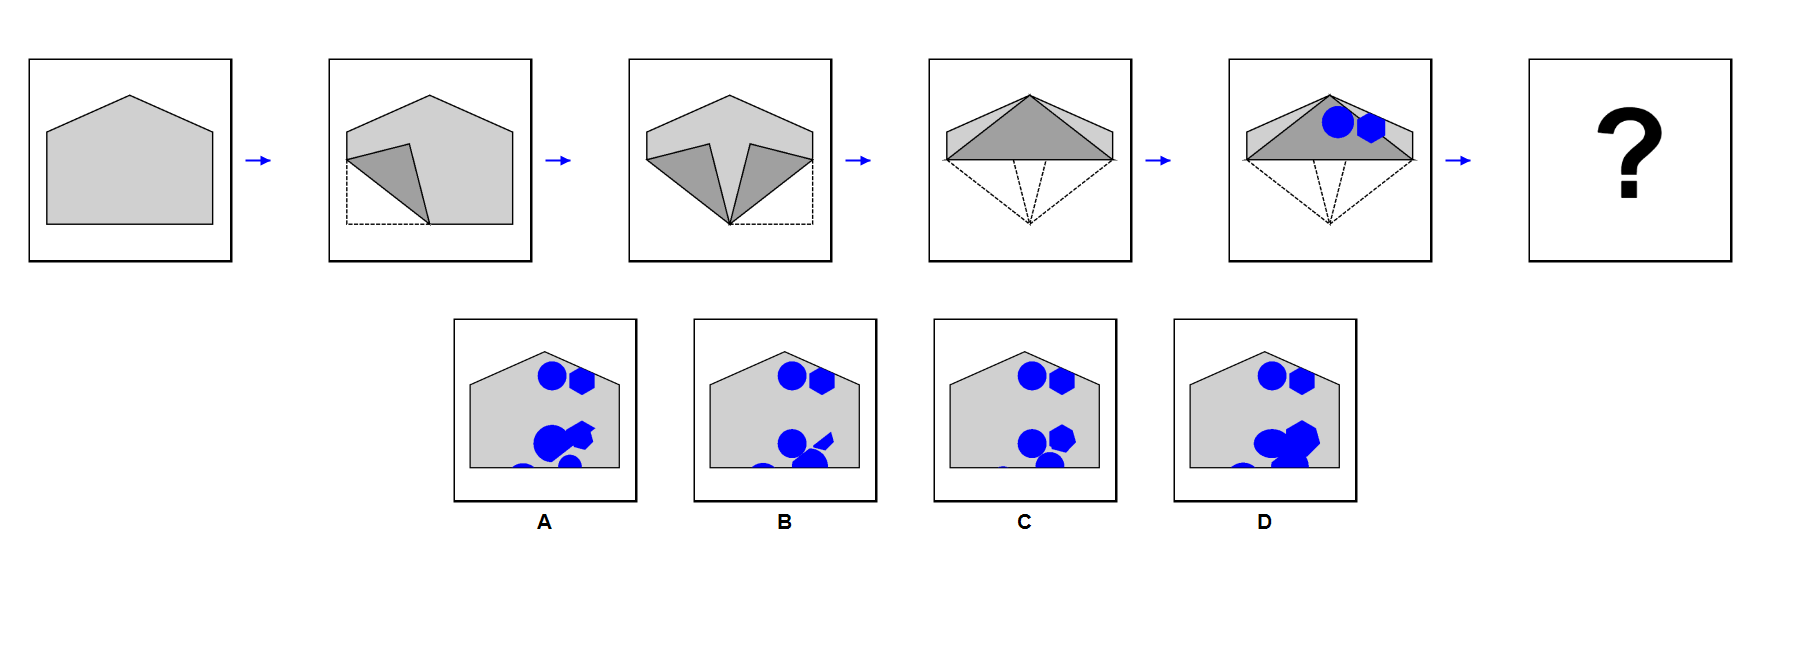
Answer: C